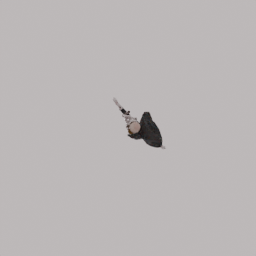
Label: people